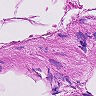
Metastatic tissue present: no